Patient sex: M
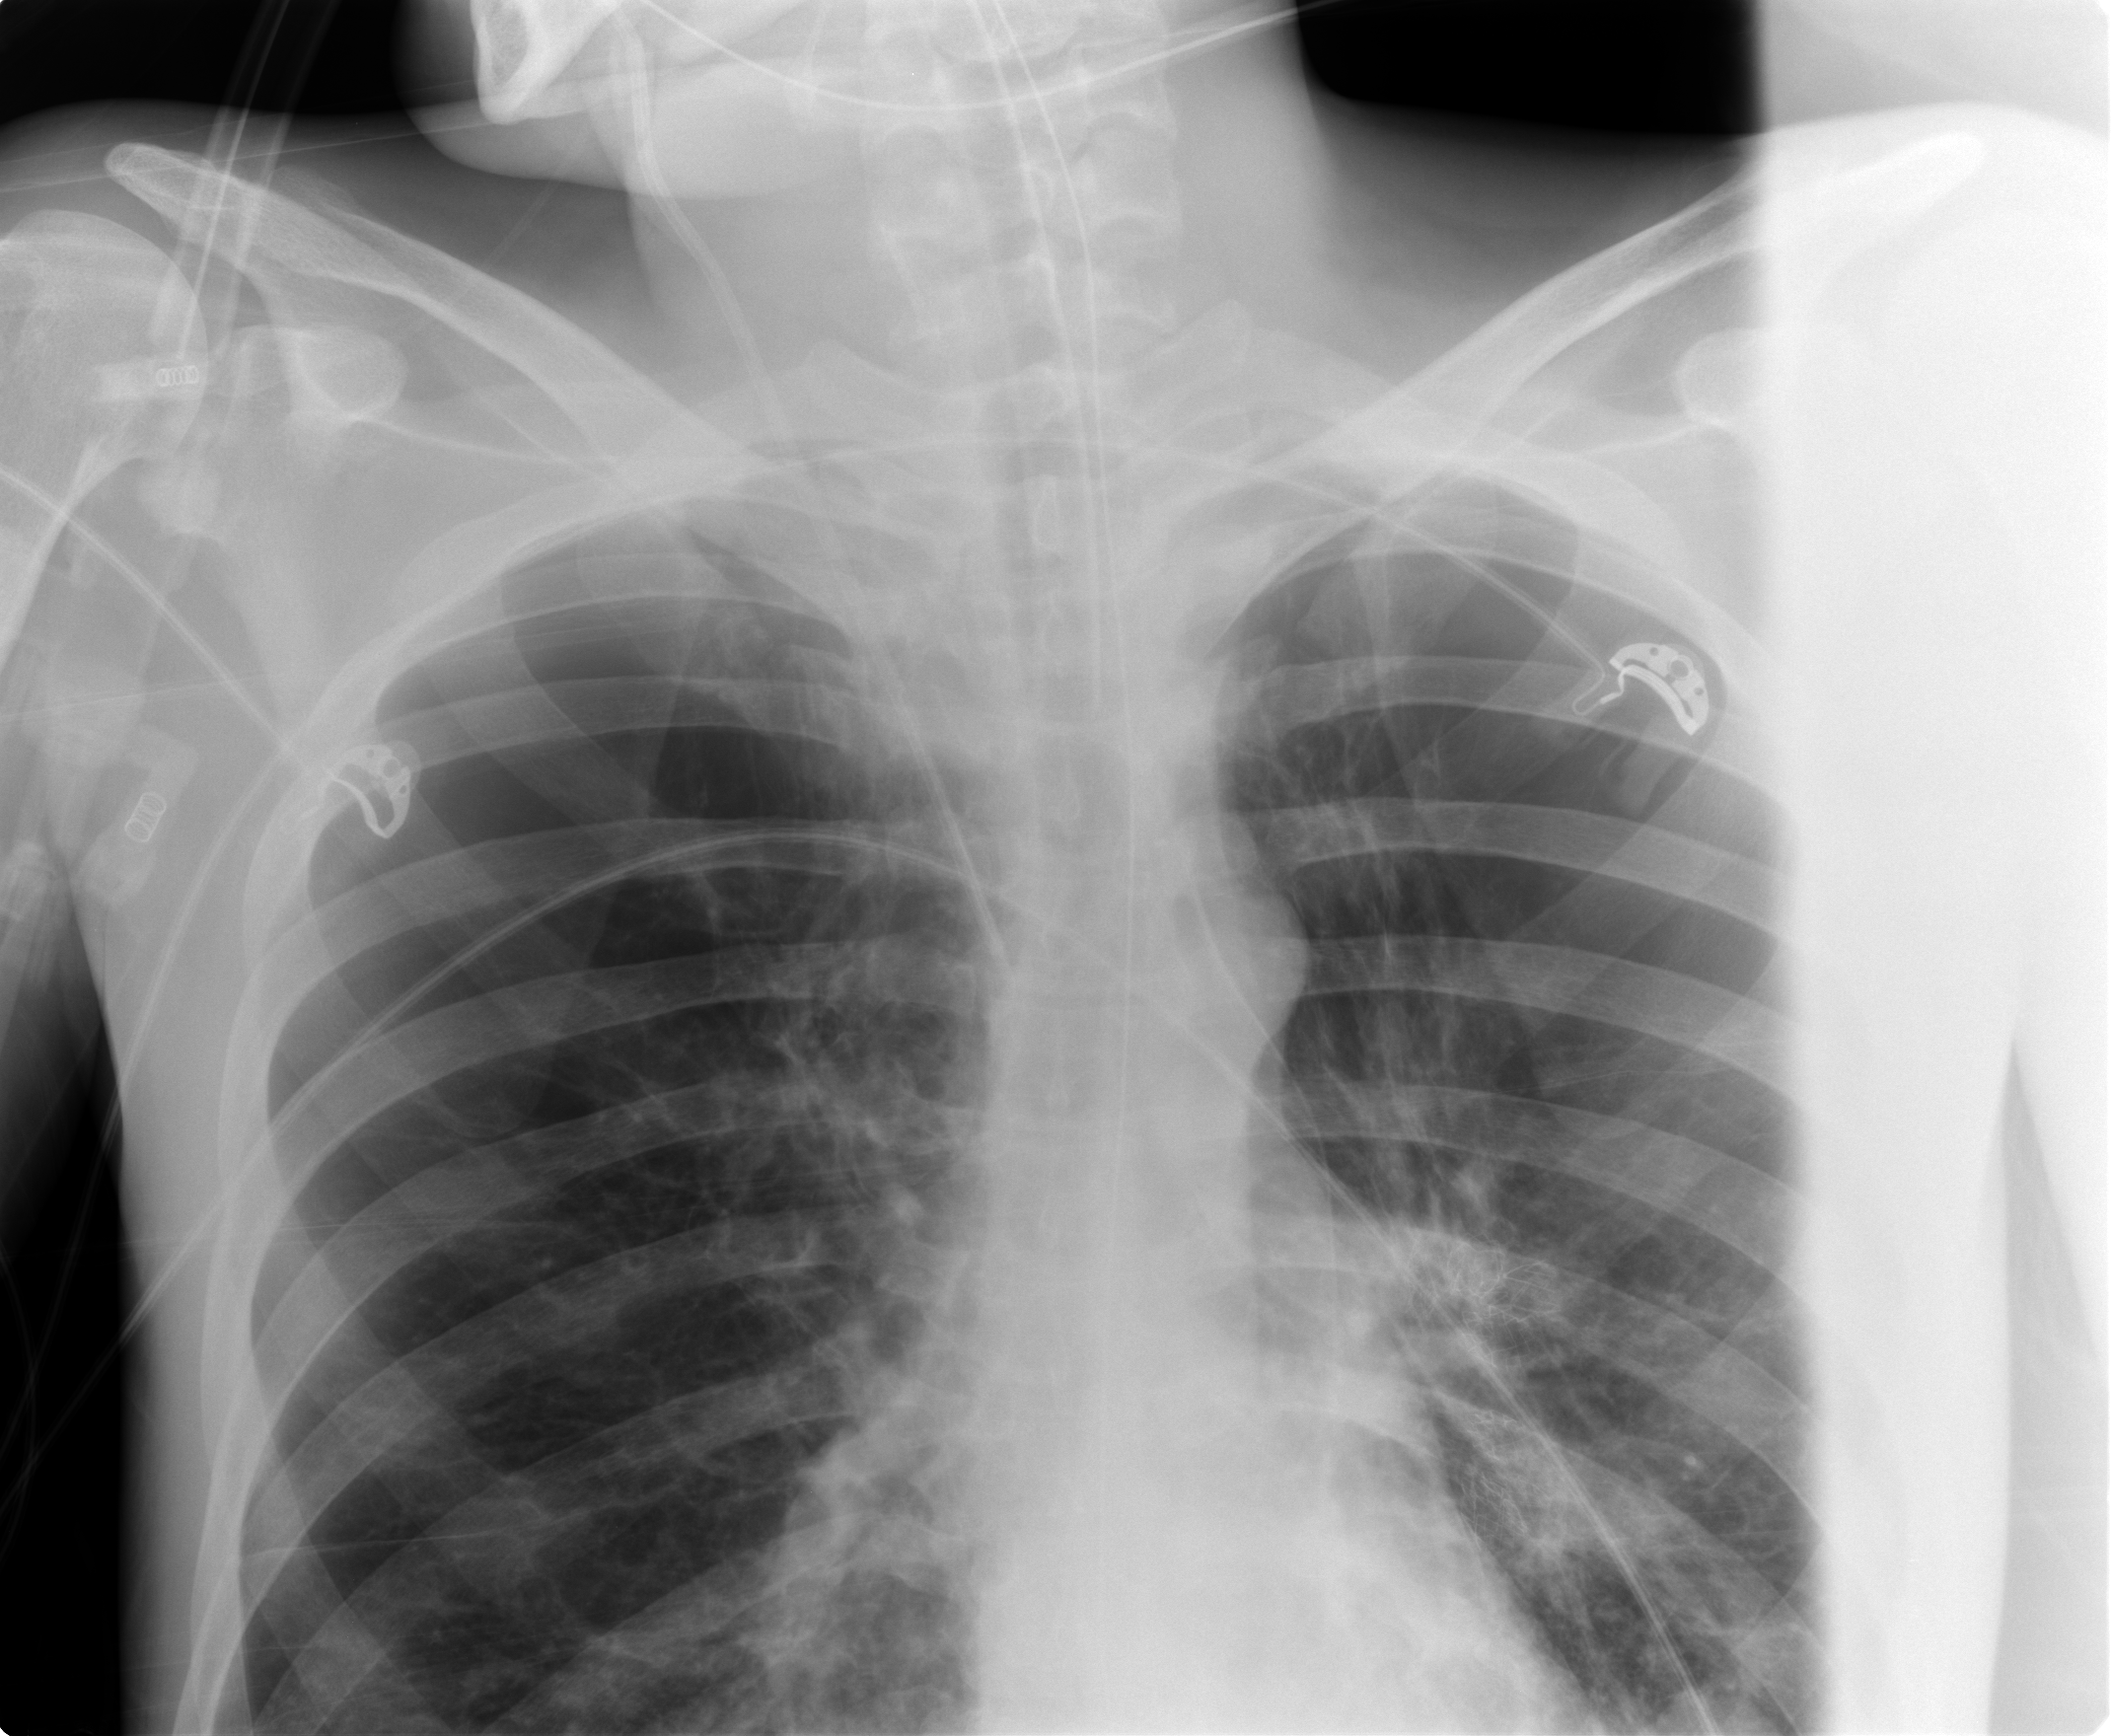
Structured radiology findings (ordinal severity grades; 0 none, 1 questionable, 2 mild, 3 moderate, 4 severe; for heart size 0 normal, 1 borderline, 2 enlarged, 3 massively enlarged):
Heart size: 0
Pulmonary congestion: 0
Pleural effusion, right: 0
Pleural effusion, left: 0
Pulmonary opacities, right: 0
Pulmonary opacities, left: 0
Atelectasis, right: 0
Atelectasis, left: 2